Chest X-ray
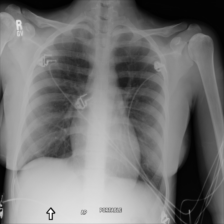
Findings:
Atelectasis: negative
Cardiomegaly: negative
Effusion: negative
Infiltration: negative
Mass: negative
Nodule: negative
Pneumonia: negative
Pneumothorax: negative
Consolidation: negative
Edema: negative
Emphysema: negative
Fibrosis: negative
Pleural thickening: negative
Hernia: negative